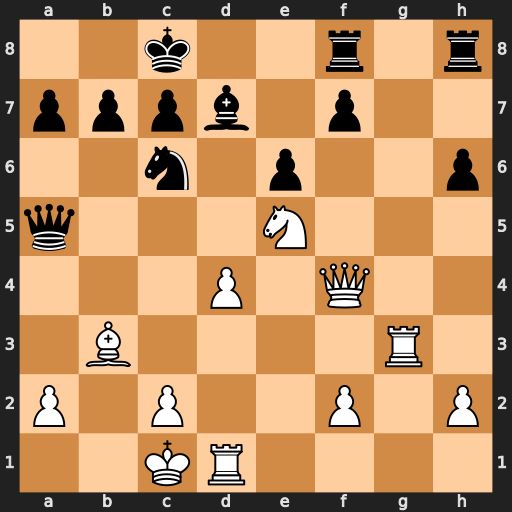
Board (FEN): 2k2r1r/pppb1p2/2n1p2p/q3N3/3P1Q2/1B4R1/P1P2P1P/2KR4
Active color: w
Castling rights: -
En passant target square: -
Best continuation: Nxd7 Kxd7 d5